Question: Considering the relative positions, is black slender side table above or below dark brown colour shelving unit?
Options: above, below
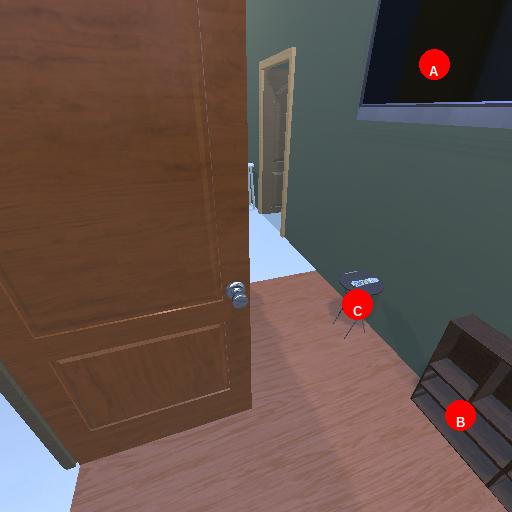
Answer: above